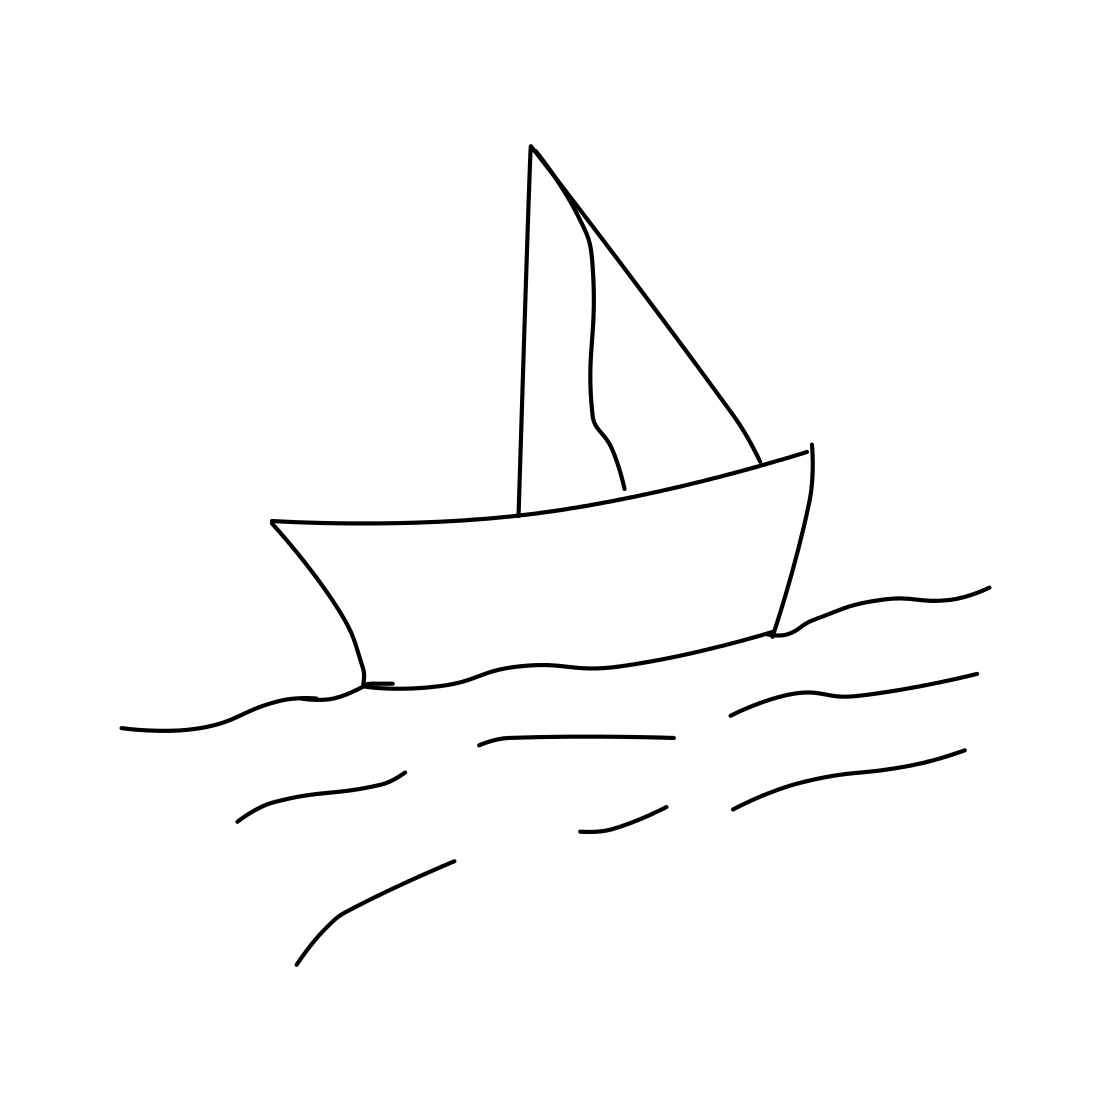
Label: ship